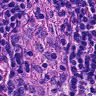
Metastatic tissue present: no